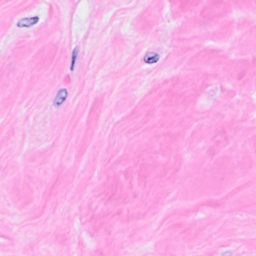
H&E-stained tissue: Breast